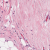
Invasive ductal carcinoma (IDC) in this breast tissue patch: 0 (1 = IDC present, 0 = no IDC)